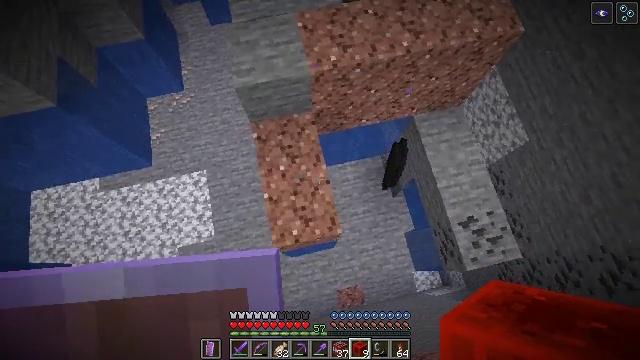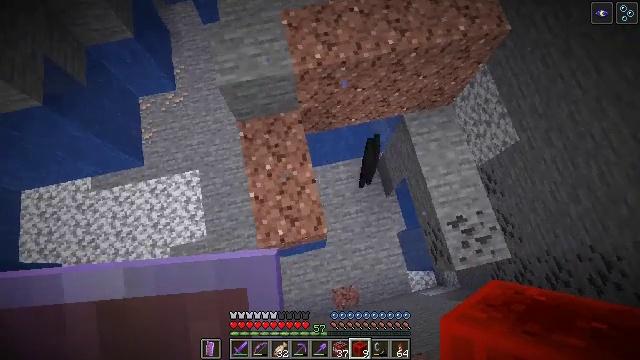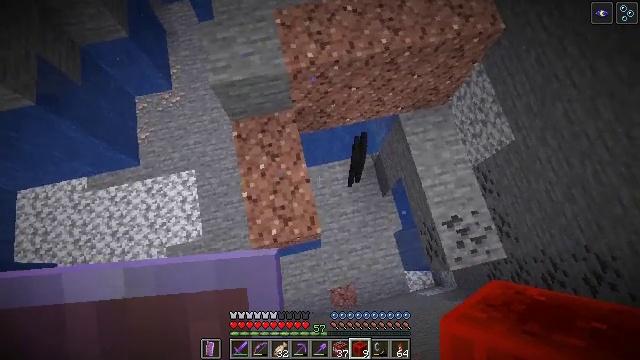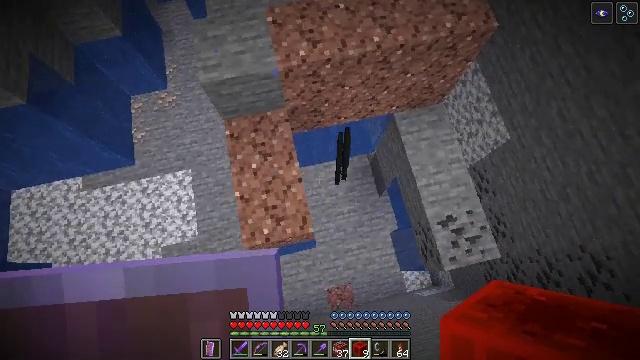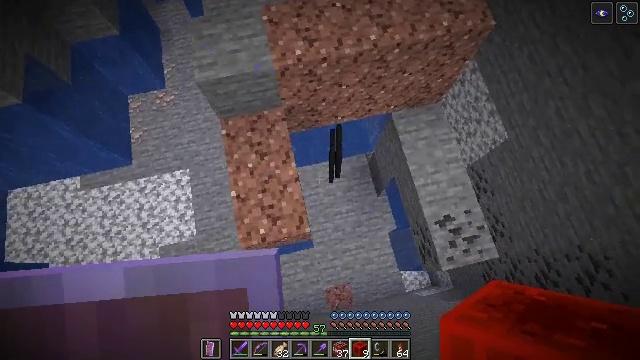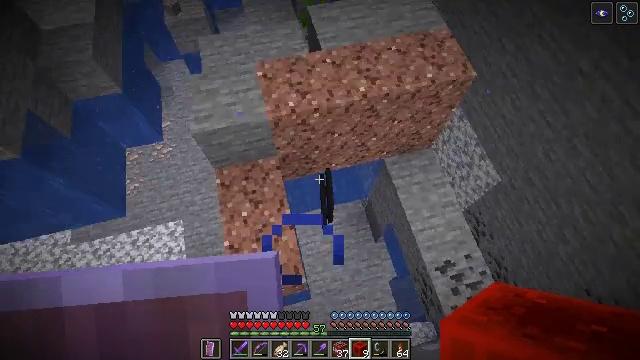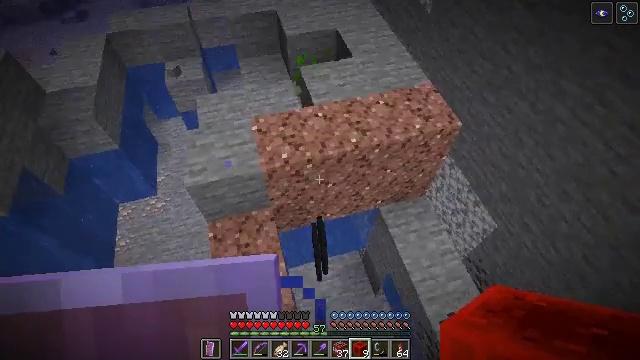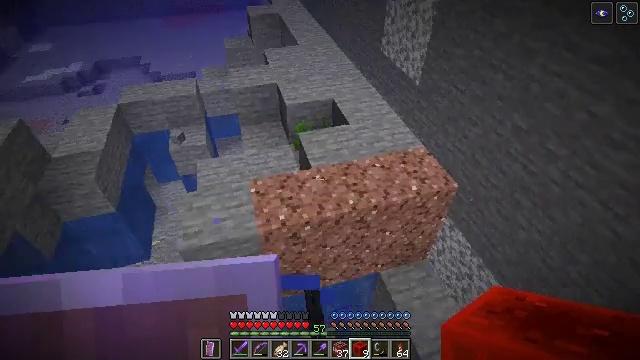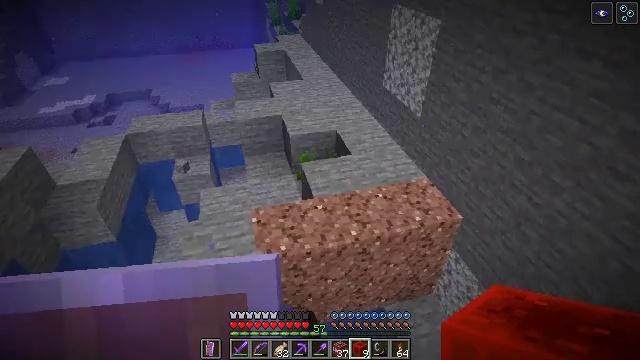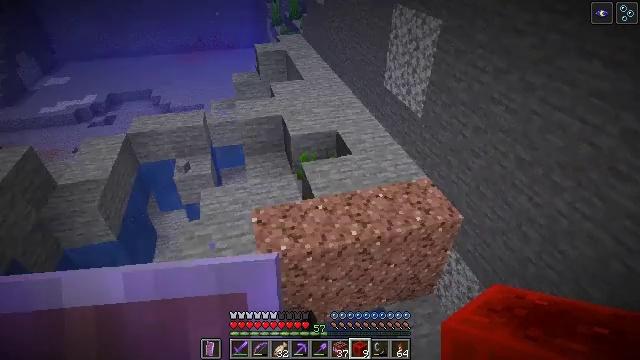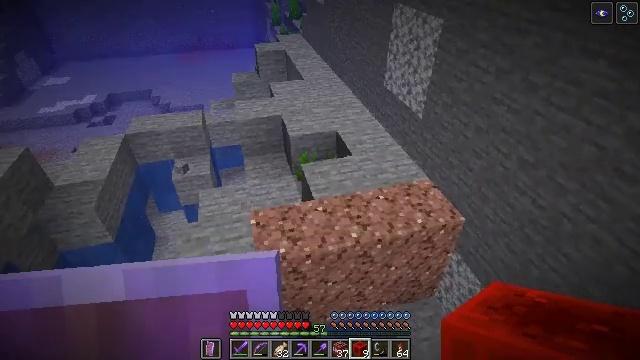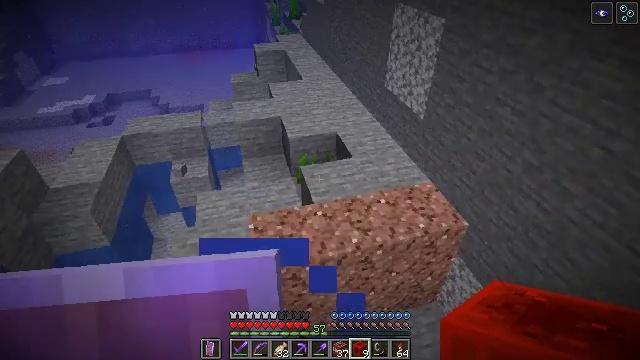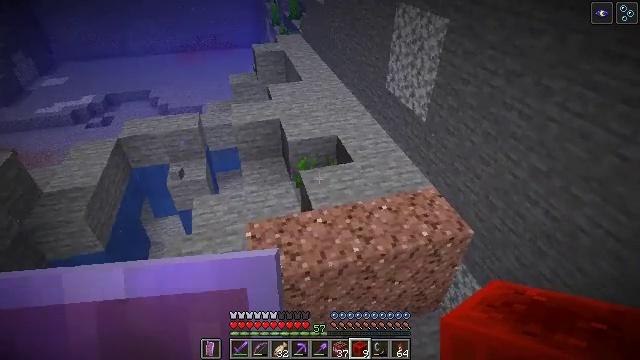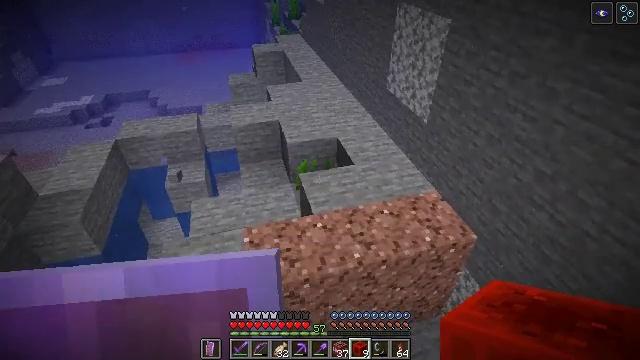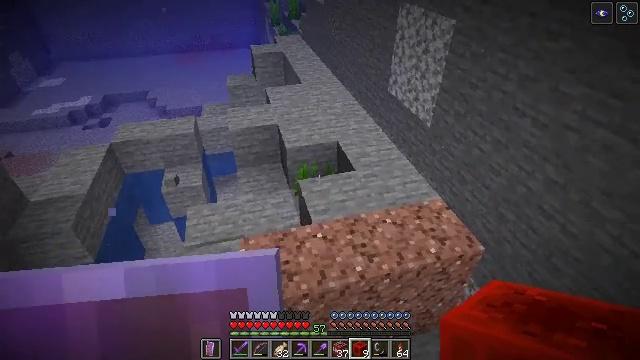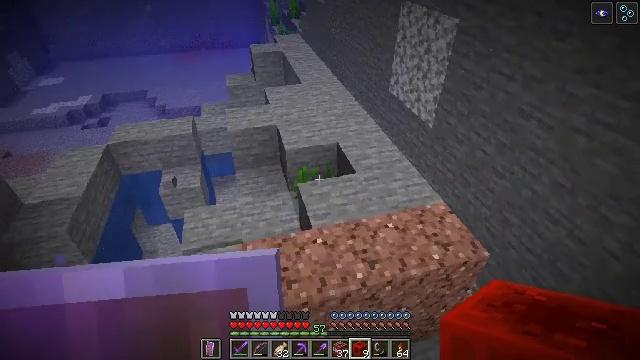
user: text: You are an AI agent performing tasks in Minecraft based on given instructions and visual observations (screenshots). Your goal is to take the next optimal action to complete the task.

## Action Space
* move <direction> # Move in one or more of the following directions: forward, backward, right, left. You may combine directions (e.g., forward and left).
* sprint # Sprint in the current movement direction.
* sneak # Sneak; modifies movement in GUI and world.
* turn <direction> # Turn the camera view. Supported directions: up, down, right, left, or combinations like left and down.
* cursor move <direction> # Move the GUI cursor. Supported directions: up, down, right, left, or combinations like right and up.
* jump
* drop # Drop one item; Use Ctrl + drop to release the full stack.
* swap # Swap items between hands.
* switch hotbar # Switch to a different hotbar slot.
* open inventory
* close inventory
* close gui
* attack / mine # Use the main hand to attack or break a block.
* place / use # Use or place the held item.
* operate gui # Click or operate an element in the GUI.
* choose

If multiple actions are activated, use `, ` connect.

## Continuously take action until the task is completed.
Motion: motion action
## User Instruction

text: Break the seagrass in the ocean.
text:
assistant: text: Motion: move right
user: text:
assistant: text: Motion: no_op
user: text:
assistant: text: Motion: no_op
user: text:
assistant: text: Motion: no_op
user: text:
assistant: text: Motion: turn right and up
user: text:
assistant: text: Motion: turn right and up
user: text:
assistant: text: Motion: turn up
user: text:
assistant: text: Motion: turn up
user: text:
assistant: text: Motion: move forward
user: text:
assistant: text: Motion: move forward
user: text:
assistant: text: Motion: move forward
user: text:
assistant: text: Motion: move forward
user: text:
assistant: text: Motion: move forward
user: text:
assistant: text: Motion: move forward
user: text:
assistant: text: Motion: no_op
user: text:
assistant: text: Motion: no_op
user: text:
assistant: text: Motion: no_op
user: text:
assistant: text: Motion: no_op
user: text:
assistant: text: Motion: no_op
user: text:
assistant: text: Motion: no_op
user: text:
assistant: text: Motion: turn left and down
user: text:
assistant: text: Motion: turn left and down
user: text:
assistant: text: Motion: move right, turn left and down
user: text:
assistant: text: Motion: move right
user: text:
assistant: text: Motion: move right
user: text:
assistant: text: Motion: move forward
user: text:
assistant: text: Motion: move forward
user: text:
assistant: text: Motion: move forward, turn down
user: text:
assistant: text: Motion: move forward
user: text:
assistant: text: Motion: move forward